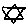
Label: star